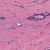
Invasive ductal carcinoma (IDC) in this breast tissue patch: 0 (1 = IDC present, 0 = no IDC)